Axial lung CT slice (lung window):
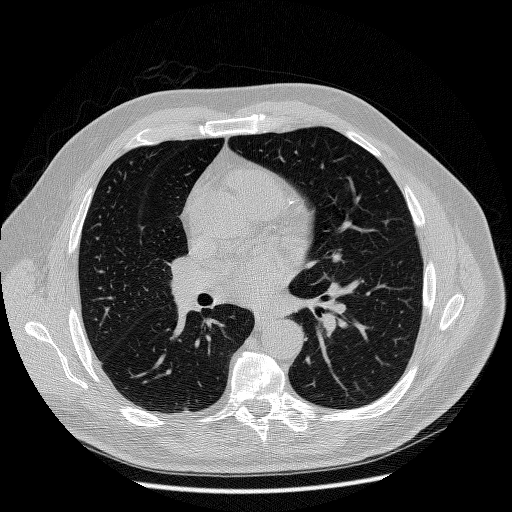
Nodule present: no